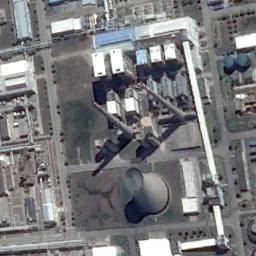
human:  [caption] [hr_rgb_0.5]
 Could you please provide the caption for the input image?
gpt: There are five thermal power stations in this industrial area .

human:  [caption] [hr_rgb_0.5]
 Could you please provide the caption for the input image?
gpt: Many buildings of different shapes are next to the thermal power station .

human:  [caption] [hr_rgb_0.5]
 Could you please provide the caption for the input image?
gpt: The thermal power station is on the grass next to some buildings .

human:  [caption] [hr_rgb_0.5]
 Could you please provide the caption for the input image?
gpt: In the thermal power plant there are workshops and machinery, there is a cooling tower with steam, and two chimneys .

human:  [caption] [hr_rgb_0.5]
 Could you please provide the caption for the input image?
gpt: There are many buildings and several chimneys on the thermal power station .